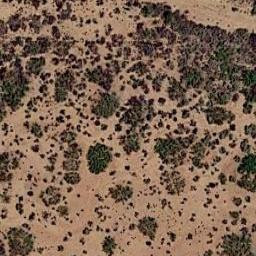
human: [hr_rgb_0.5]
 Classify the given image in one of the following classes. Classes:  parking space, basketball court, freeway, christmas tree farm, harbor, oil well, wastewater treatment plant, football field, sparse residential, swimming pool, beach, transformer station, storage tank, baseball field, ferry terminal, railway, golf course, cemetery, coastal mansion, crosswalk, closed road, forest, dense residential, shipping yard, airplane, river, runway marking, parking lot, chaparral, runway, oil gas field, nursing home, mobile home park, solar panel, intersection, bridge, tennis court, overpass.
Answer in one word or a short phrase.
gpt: chaparral